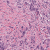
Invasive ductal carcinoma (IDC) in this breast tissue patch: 1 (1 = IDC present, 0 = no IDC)